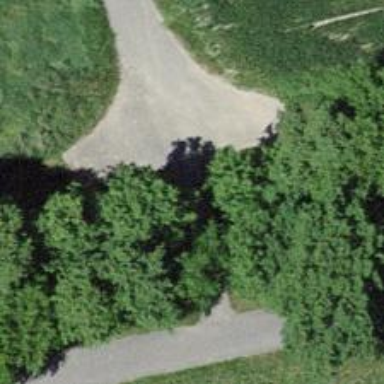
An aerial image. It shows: Path.